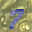
Label: 7